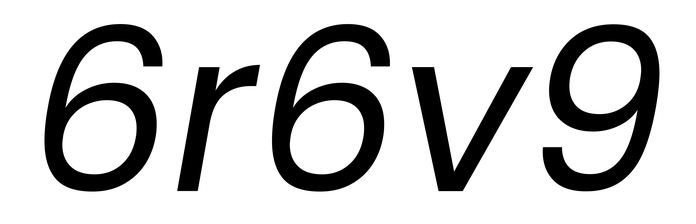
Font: Poppins-Italic